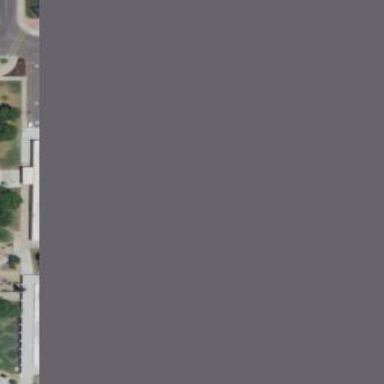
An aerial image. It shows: College building with flat roof.